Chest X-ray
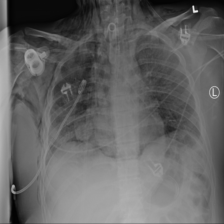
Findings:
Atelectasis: negative
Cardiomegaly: negative
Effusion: negative
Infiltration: negative
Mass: negative
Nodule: negative
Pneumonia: negative
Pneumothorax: negative
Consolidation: positive
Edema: negative
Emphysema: positive
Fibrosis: negative
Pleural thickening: negative
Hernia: negative